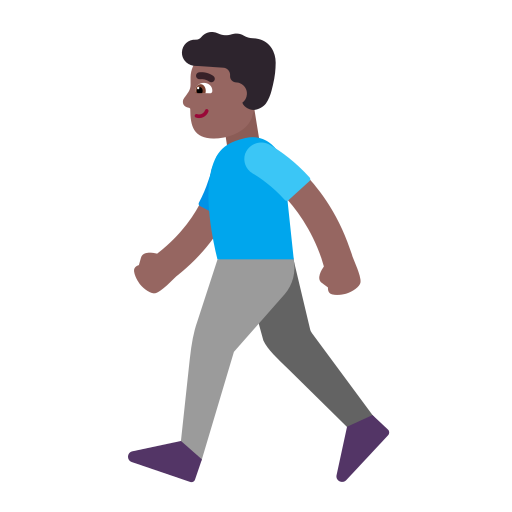
man walking flat  dark